Aerial crown-view tile of a tropical tree (Barro Colorado Island, Panama), acquired 20250124:
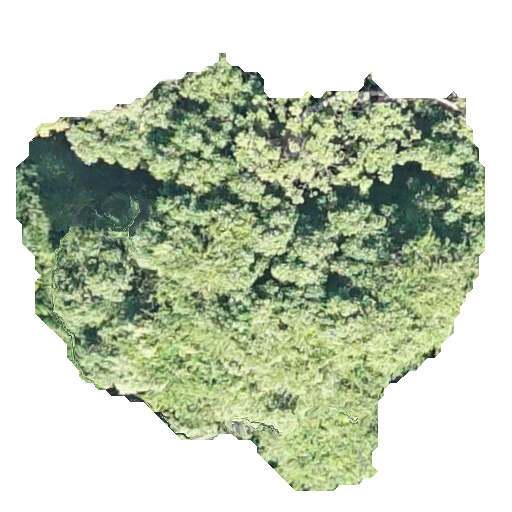
Species: Ocotea leptobotra
GBIF accepted scientific name: Ocotea leptobotra
Crown area: 210.097 m²